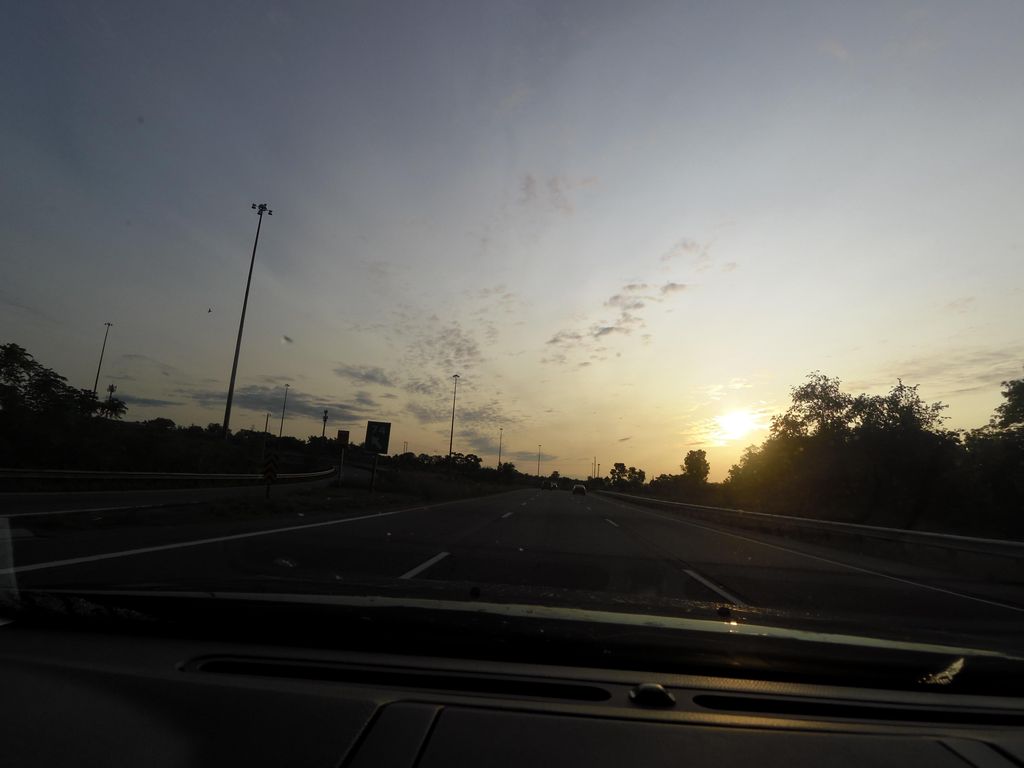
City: hamilton